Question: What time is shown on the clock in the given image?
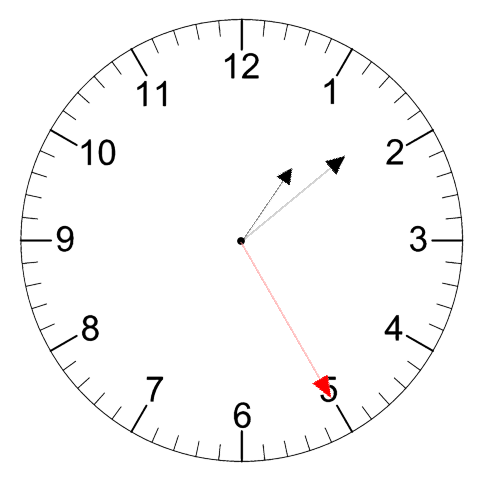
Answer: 01:08:25